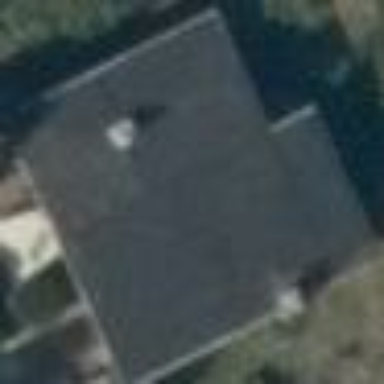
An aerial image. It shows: Simple house.